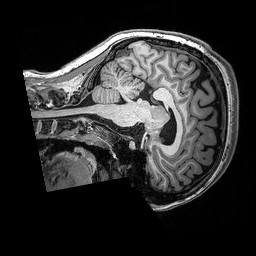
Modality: T1w
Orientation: sagittal
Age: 22
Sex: female